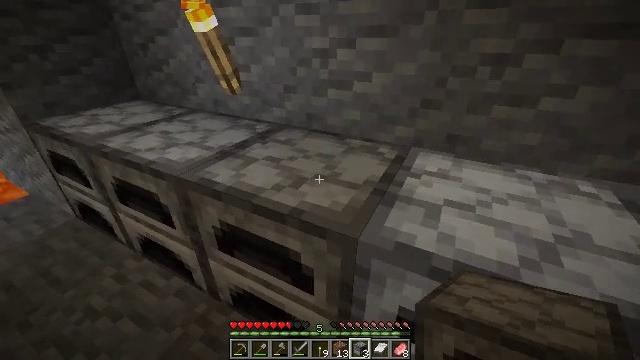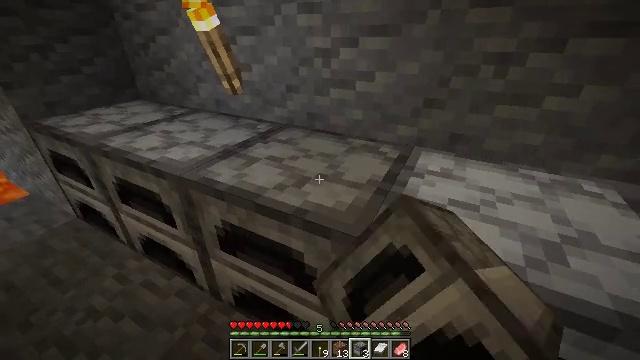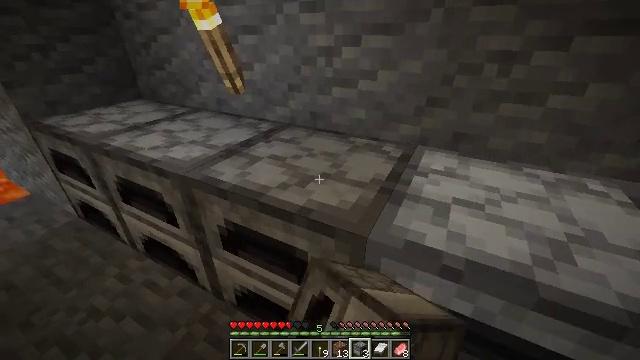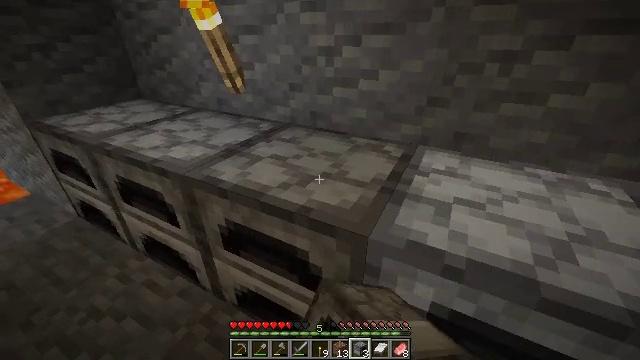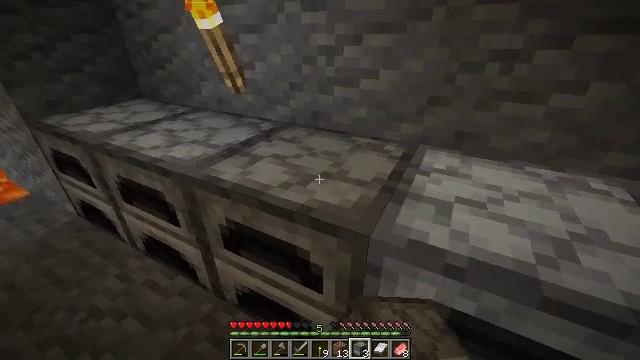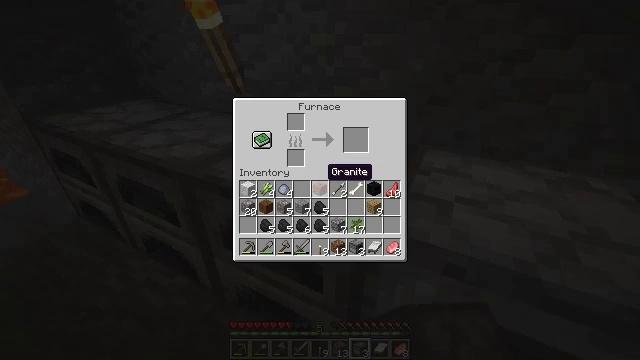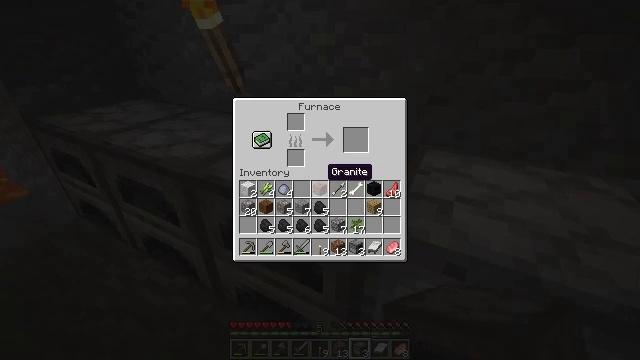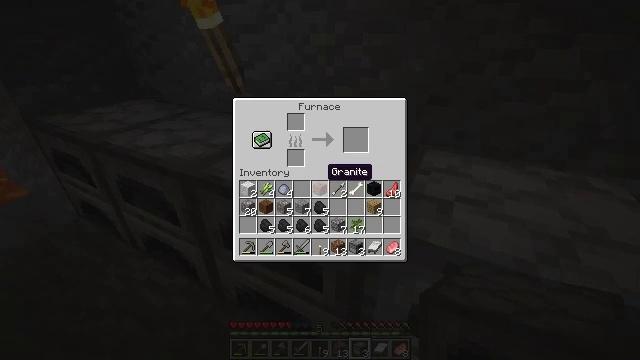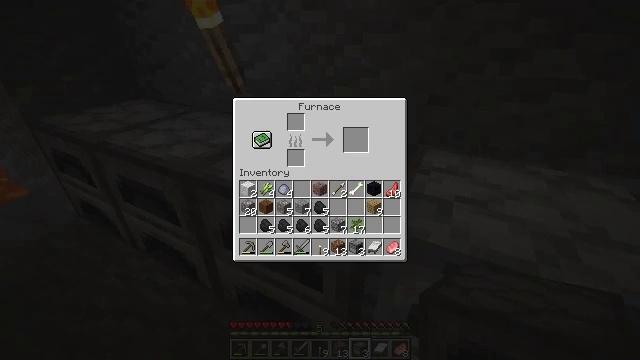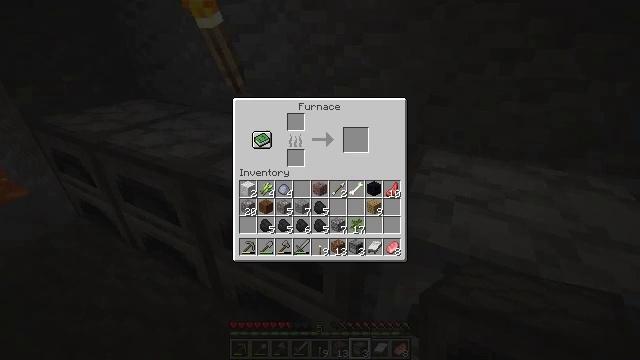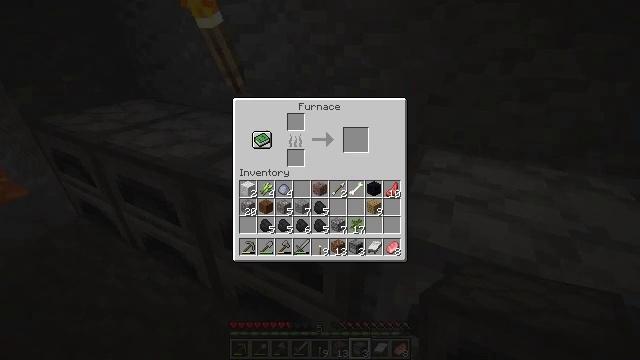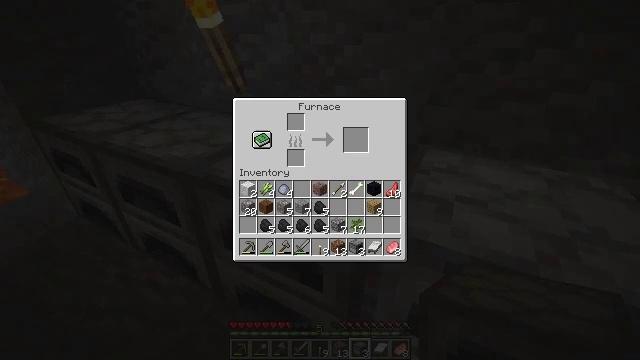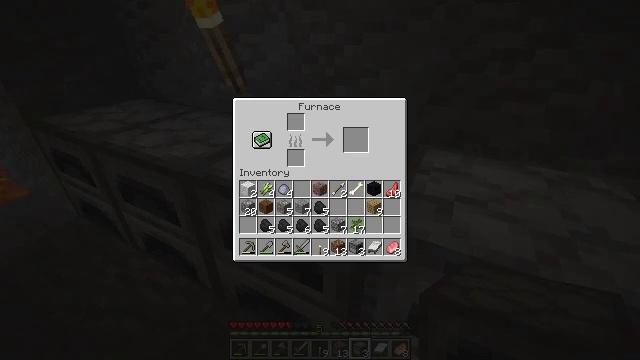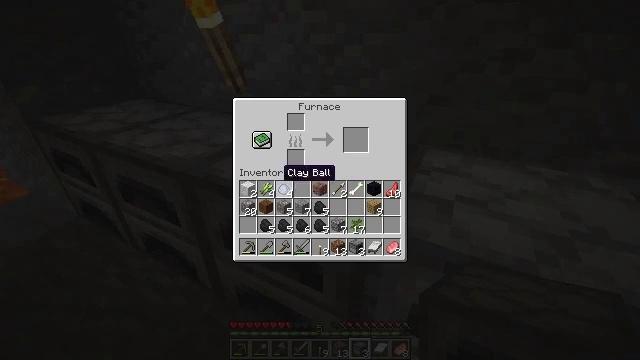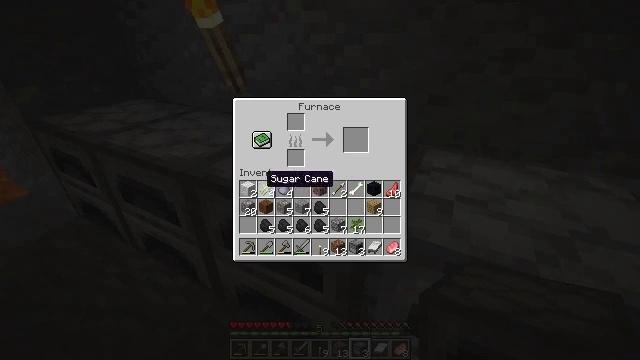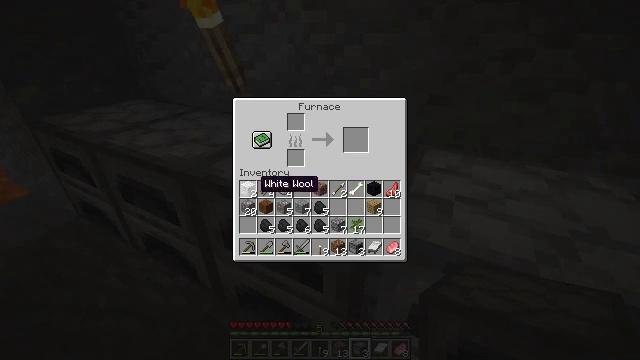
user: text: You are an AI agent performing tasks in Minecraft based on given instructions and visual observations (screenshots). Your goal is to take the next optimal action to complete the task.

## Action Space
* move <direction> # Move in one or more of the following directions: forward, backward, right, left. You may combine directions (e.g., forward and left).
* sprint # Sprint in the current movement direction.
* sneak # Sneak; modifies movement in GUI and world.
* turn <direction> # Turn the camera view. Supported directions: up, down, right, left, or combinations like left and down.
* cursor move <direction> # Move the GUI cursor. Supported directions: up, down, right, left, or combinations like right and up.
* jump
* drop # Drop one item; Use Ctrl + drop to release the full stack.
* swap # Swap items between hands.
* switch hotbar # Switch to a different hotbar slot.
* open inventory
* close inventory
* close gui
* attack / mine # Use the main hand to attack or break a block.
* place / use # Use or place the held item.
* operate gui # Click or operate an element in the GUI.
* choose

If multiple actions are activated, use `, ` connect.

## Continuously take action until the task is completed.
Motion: motion action
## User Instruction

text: Remove a sugar cane from the inventory.
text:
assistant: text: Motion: use / place
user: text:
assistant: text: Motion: use / place
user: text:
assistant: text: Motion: no_op
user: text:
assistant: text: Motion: no_op
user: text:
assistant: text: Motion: open gui
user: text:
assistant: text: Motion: no_op
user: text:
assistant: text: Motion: no_op
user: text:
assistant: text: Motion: no_op
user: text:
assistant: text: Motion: no_op
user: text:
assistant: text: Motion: no_op
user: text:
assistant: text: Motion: no_op
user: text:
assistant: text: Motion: cursor move left
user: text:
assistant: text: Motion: cursor move left and down
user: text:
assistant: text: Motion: cursor move left
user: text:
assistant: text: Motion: no_op
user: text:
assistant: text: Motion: no_op
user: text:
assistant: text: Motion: no_op
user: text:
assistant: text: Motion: no_op
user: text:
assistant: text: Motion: no_op
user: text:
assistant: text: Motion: choose
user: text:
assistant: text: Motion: choose
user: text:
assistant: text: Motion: cursor move down
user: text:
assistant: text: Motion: cursor move down
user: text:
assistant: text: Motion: no_op
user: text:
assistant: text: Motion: no_op
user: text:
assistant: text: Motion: operate gui
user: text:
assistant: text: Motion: operate gui
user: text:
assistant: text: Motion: operate gui
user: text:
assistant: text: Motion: no_op
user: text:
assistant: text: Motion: no_op